Chest X-ray. View position: AP
Patient age: 64
Patient sex: M
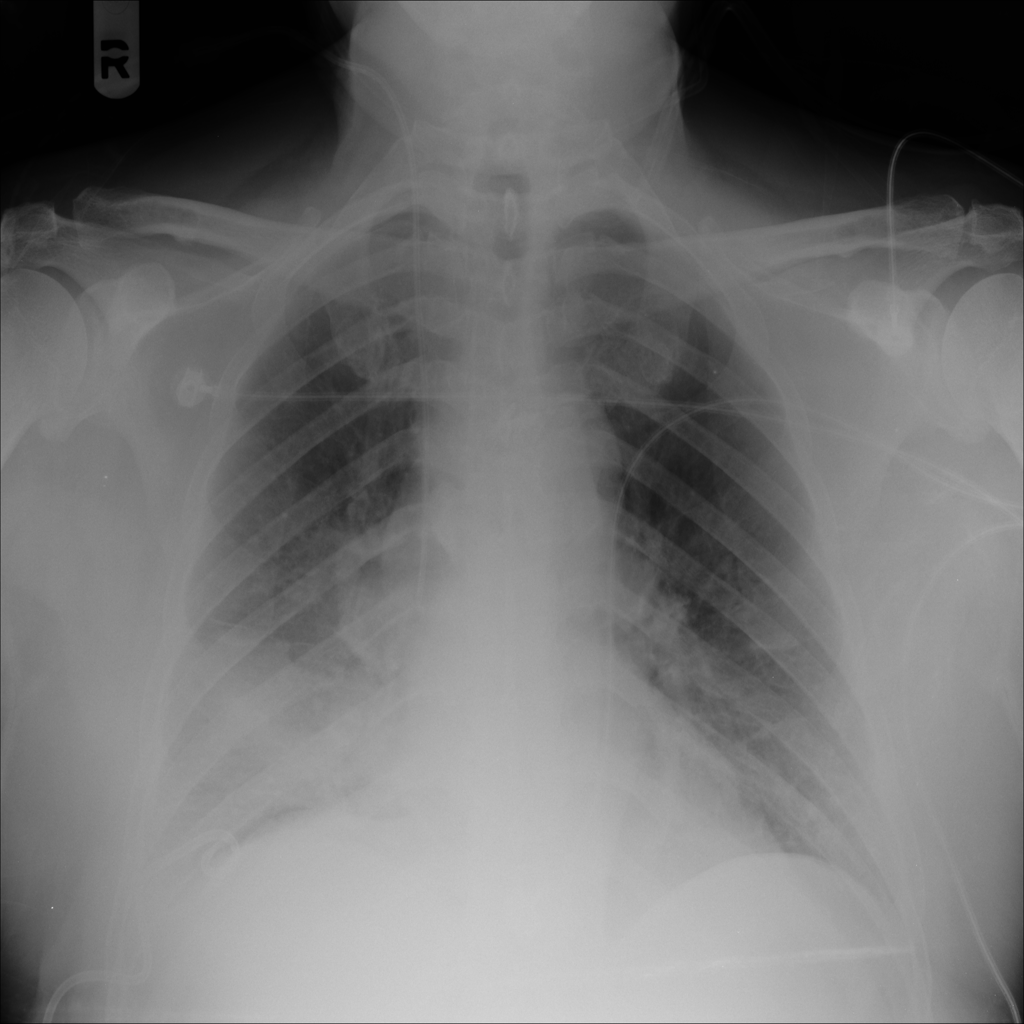
Finding: Pneumothorax